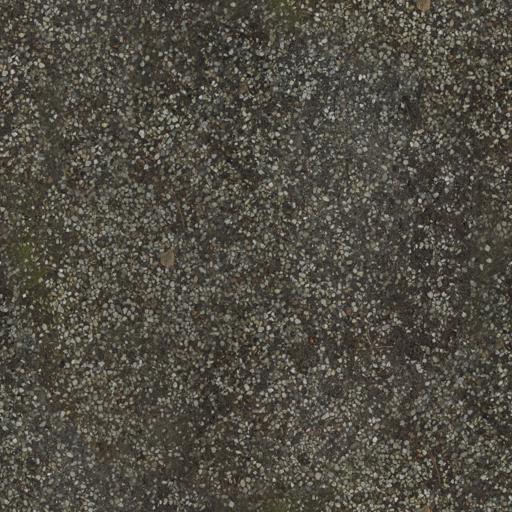
Tags: dirt dirty gravel ground pebbles